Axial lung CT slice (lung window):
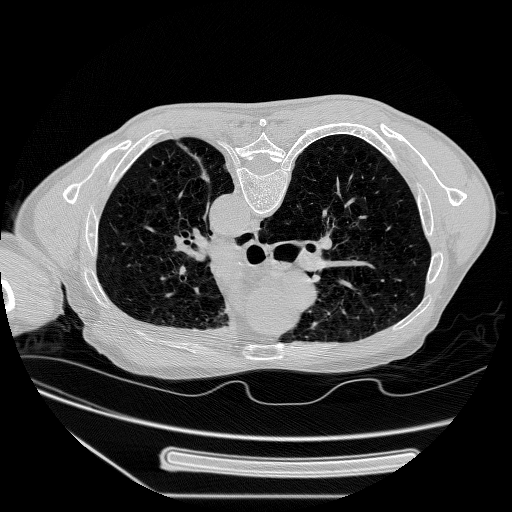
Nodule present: no